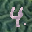
Label: 4